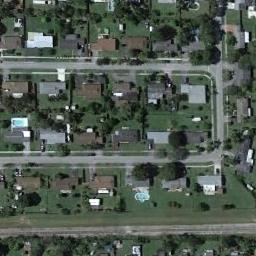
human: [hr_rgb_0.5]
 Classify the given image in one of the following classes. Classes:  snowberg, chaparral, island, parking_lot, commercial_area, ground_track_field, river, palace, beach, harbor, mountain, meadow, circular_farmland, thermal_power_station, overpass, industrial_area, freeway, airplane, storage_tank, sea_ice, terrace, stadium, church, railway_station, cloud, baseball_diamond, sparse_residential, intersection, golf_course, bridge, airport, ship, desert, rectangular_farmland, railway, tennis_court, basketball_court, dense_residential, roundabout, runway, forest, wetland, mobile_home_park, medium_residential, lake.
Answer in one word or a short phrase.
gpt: medium_residential